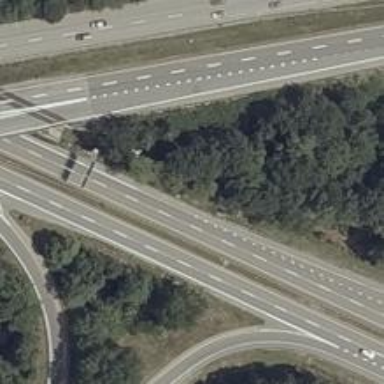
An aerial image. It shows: Asphalt motorway link.